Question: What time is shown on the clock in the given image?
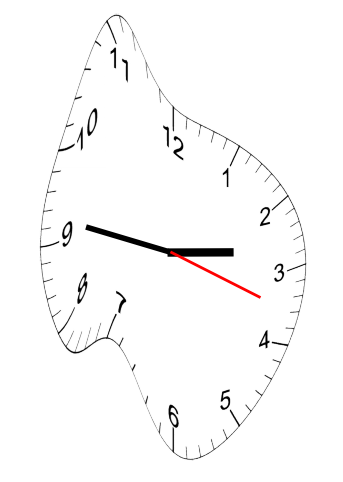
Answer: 02:46:18